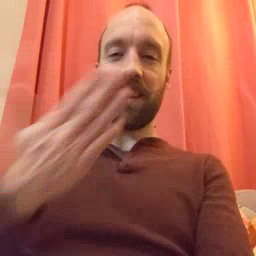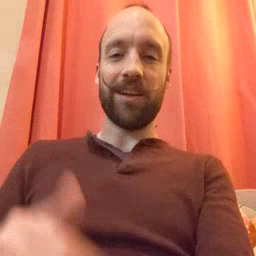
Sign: thankyou